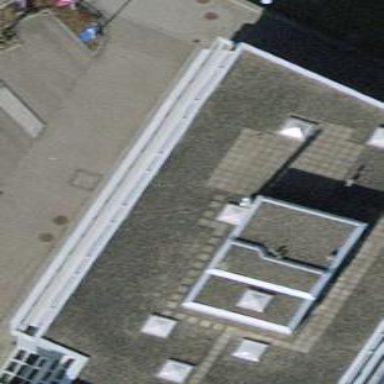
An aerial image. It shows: Commercial building.